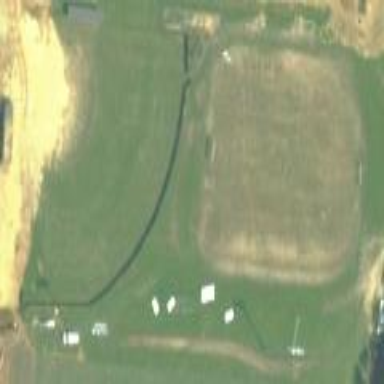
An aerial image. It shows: Baseball pitch for leisure land activities.